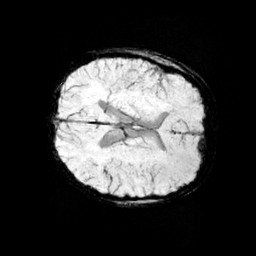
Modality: minIP
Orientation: axial
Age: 11
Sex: female
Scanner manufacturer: siemens
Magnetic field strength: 3 T
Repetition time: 0.027 s
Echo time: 0.02 s